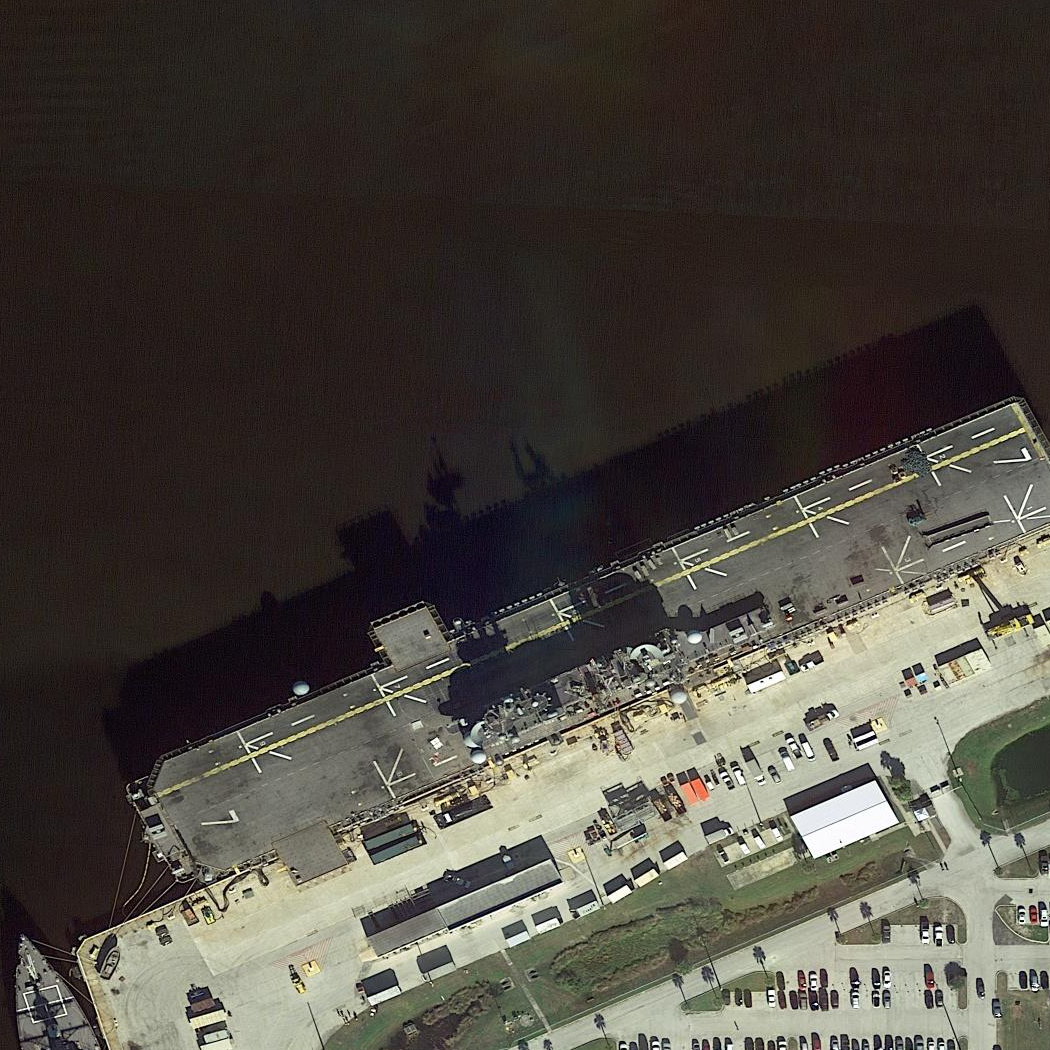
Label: assault